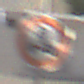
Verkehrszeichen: TatsaechlicheAchslast
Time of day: MorningAfternoon
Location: Outdoor (Urban)
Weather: PartlyCloudy
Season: NotSpecified
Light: Natural